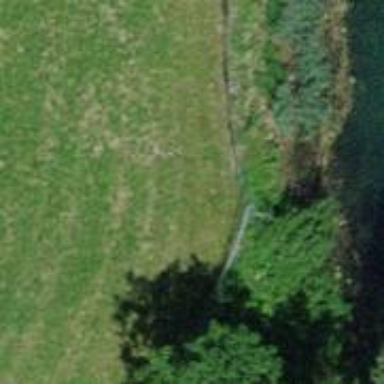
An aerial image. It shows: Fence.